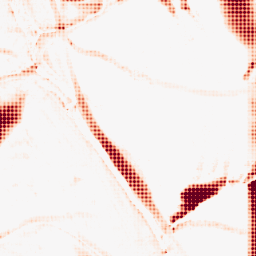
Category: morphological
Decomposition family: morphological_rect
Decomposition parameters: operation: opening
width: 50
height: 10
Upsampling method: sinc_blackman
Upsampling parameters: scale: 4
kernel_size: 4
Upsampling scale: 4